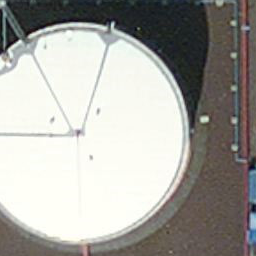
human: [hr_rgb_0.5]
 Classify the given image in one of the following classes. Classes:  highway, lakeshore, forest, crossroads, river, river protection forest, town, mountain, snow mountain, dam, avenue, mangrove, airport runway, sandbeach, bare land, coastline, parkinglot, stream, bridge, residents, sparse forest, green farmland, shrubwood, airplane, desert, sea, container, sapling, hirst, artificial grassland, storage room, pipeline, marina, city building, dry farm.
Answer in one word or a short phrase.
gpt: storage room